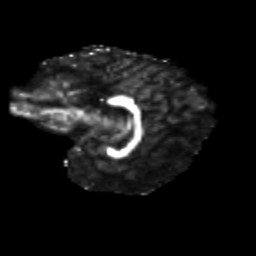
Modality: FA
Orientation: sagittal
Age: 13
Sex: male
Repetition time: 9.512 s
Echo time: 0.089 s